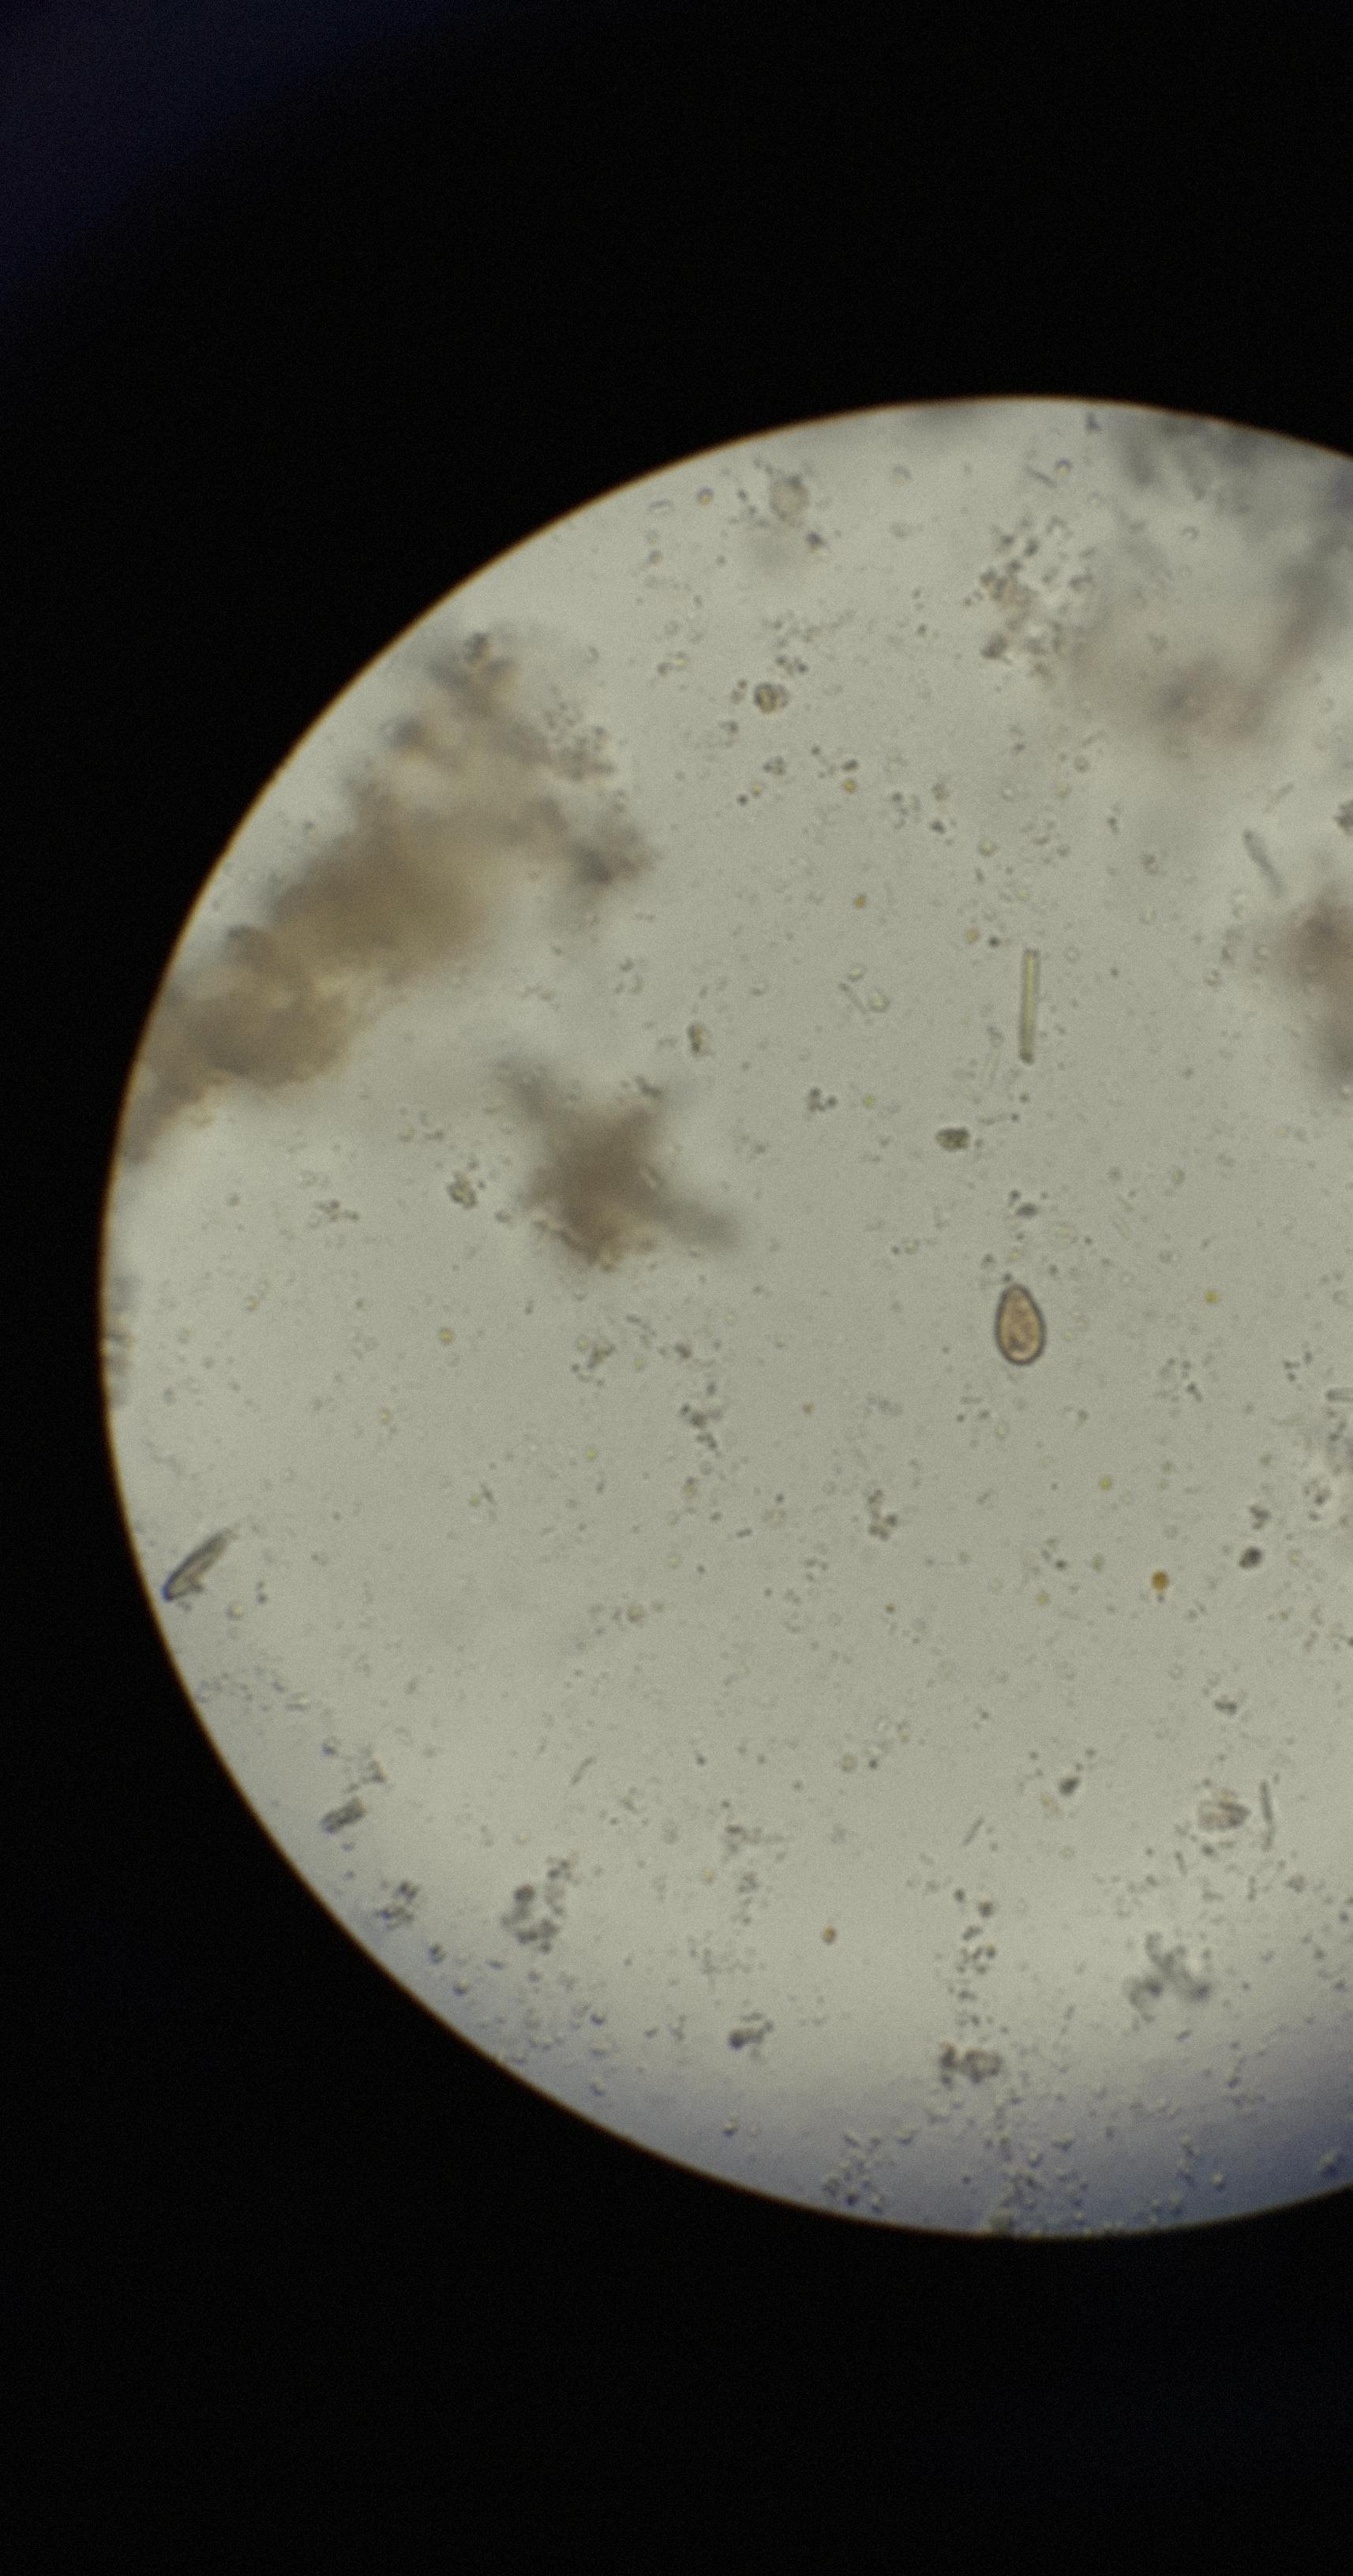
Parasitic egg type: Opisthorchis viverrine